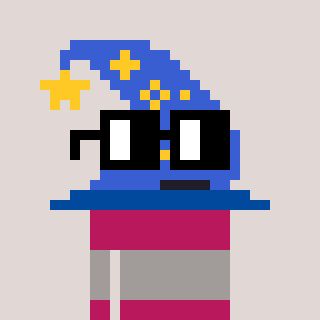
a pixel art character with square black glasses, a wizard hat-shaped head and a darkpink-colored body on a warm background